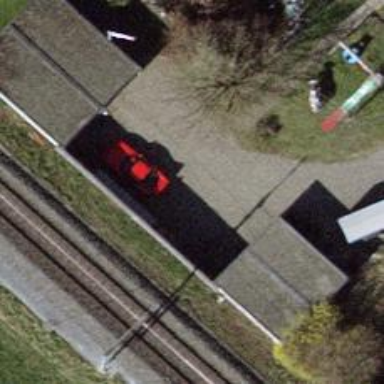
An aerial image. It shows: Garage.